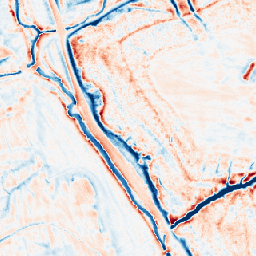
Category: edge_preserving
Decomposition family: guided
Decomposition parameters: radius: 4
eps: 1
Upsampling method: nearest
Upsampling parameters: scale: 8
Upsampling scale: 8